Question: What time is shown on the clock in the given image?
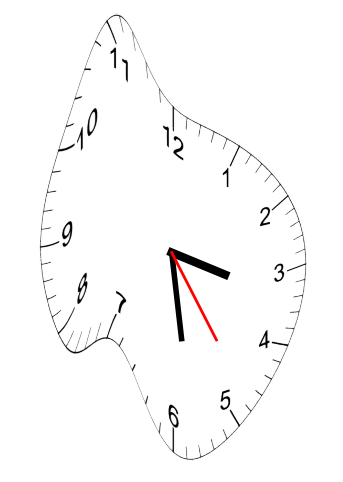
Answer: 03:28:24